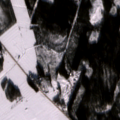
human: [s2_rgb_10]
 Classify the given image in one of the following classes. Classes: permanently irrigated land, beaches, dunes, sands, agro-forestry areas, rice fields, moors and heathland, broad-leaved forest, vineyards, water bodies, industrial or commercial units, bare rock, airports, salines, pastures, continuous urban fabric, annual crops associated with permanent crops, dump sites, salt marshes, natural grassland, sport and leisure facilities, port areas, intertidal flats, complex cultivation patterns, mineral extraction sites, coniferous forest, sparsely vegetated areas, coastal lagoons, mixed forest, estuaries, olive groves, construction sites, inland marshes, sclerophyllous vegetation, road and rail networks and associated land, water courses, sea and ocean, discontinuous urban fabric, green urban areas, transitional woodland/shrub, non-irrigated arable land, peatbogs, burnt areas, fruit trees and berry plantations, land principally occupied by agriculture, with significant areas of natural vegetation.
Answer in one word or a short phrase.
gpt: non-irrigated arable land, land principally occupied by agriculture, with significant areas of natural vegetation, coniferous forest, transitional woodland/shrub